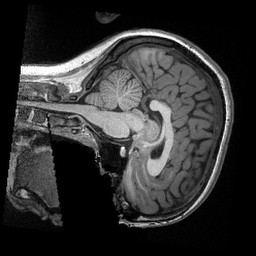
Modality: T1w
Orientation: sagittal